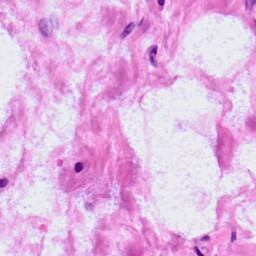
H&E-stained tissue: LymphNode